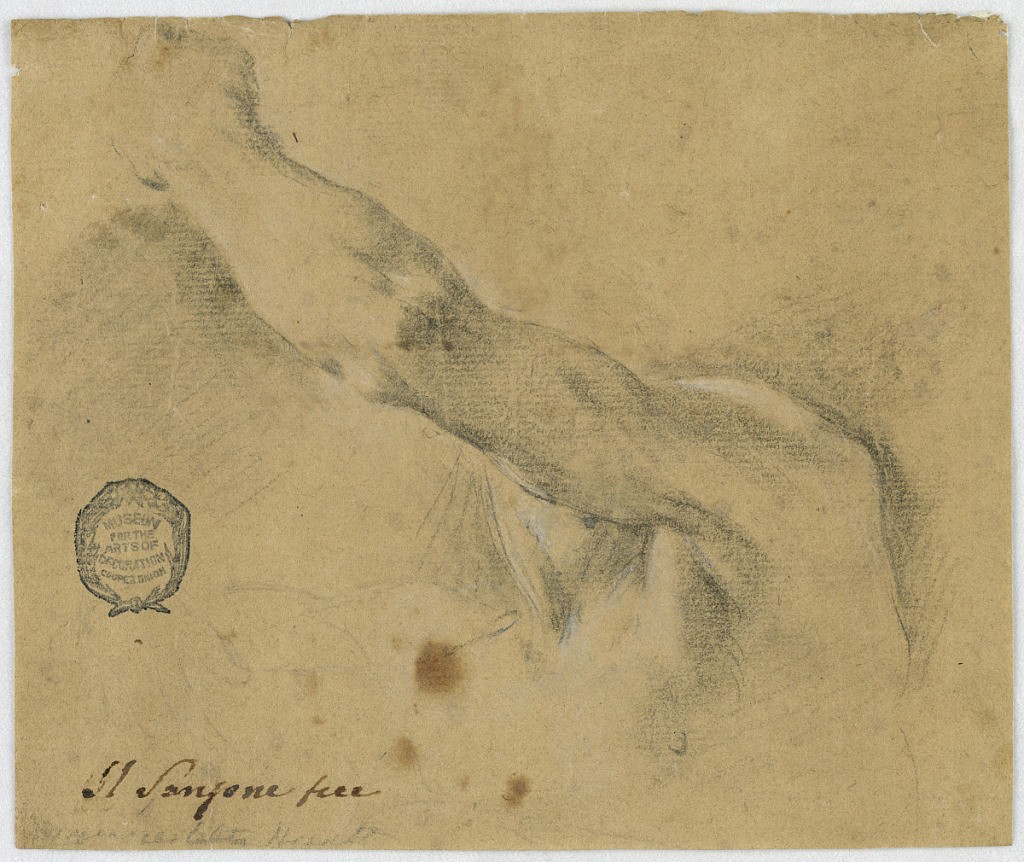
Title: Study: The left arm and the neighboring parts of the body of an elderly man
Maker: Giuseppe Marchesi, called Il Sansone, Italian, 1699 – 1771
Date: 1725–1770
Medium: Black crayon and white heightening on brown paper
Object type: Drawing
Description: Figure study of a man's left arm and upper torso. He is turned toward the left with his left arm raised, his face hidden behind his arm.